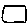
Label: square